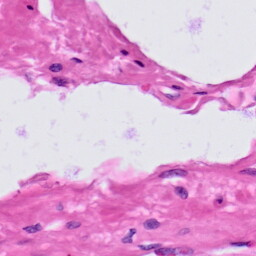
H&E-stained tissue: Prostate